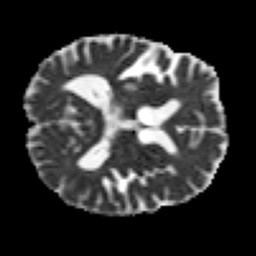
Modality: MD
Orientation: axial
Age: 56
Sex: male
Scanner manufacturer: siemens
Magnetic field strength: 3 T
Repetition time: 7.3 s
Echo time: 0.087 s